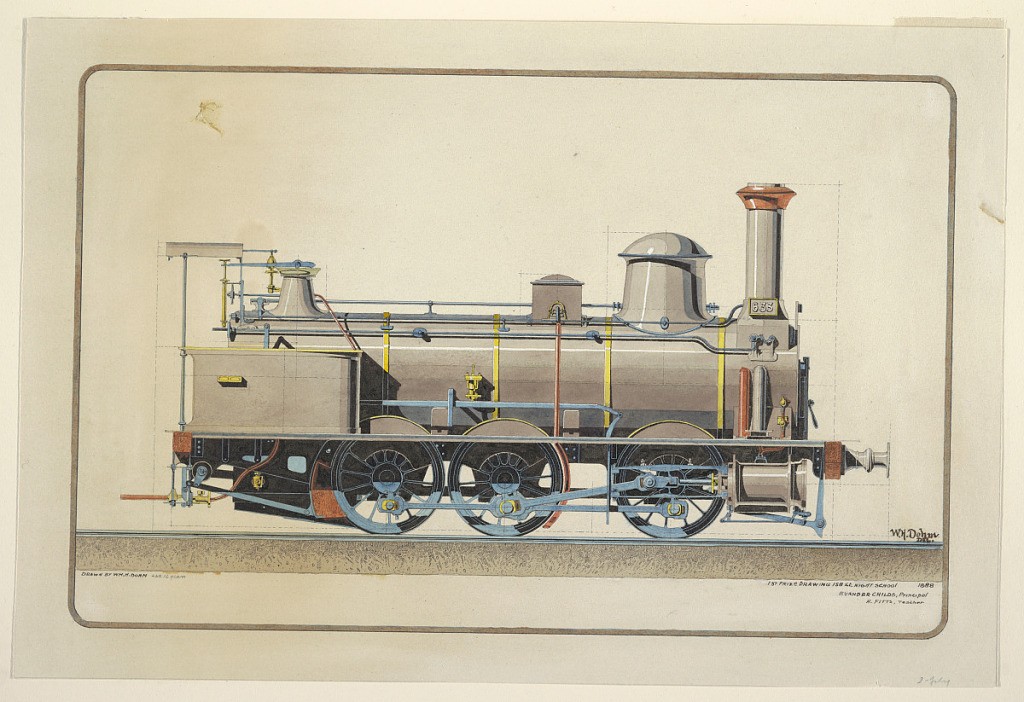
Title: Elevation View of a Locomotive, First Prize Drawing
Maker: William H. Dohm, b. 1872
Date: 1888
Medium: Brush and watercolor and gouache, pen and black ink on off-white wove paper
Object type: Drawing
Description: Side elevation of a locomotive facing right.